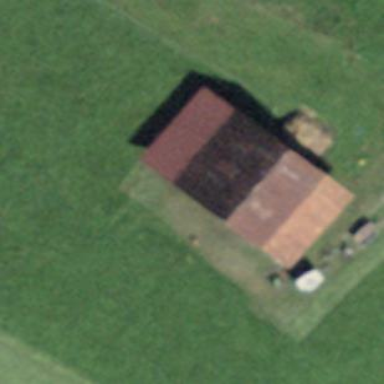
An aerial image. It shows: Rural barn.